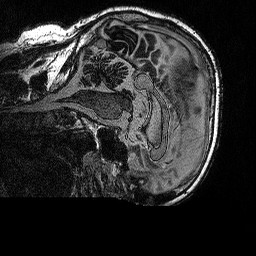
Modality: MP2RAGE
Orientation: sagittal
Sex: male
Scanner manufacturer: siemens
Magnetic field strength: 3 T
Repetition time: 5 s
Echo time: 0.00292 s